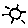
Label: sun